Question: I was working on simple project which takes sql query from user and displays the results in JTable
I want to determine if select statement was entered or any other DML/DDL statement was entered so I can call 'executeQuery()' or 'executeUpdate()' accordingly.
I thought of checking the query if it begins with select. Is there a better way to do this.

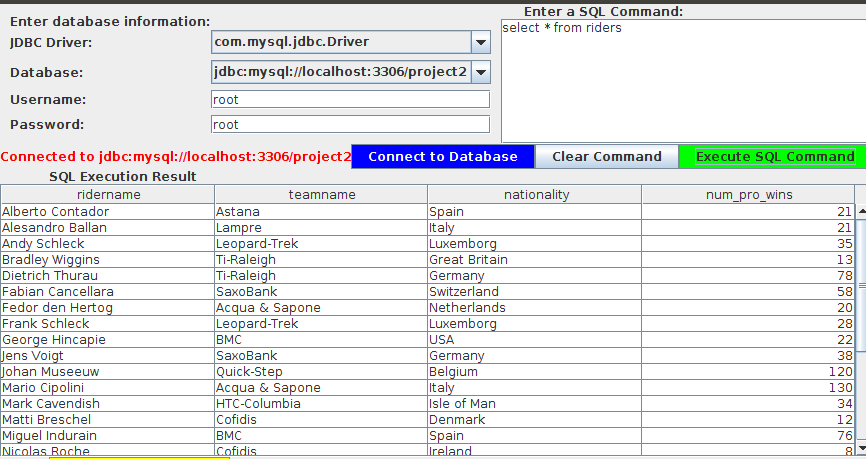
Answer: Instead of trying to decide if you need to call 'executeQuery' or 'executeUpdate', you can just use 'execute' instead.
The javadoc of <URL> says:
> Executes the given SQL statement, which may return multiple results. In some (uncommon) situations, a single SQL statement may return multiple result sets and/or update counts. Normally you can ignore this unless you are (1) executing a stored procedure that you know may return multiple results or
(emphasis mine)
The 'execute' methods have a boolean return value which means:
- 'false'- 'true'
I am intentionally saying result, as JDBC allows for a single statement having multiple results (eg a SQL Server stored procedure can return multiple result sets and update counts in any order).
If 'false', you need to call <URL>, or '-1' to indicate there are no more results. As an aside: calling 'getUpdateCount' when the result was 'true' should also return '-1'.
If 'true', you need to call <URL> to obtain the result set.
To process more results (that is if you either just processed a result set or 'getUpdateCount' was not '-1'), then you call <URL>, which also returns a boolean, with the exact same meaning as above, etc.
This sounds complex, but most databases only support a single result set, and if you only care about a result set, then you only need to check if 'execute' returned 'true' to then use 'getResultset' (or not if 'false').